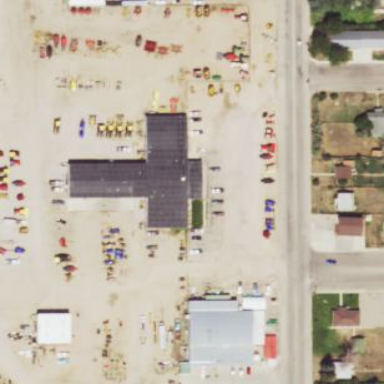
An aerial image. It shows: Building serving as farm implement shop.